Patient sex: M
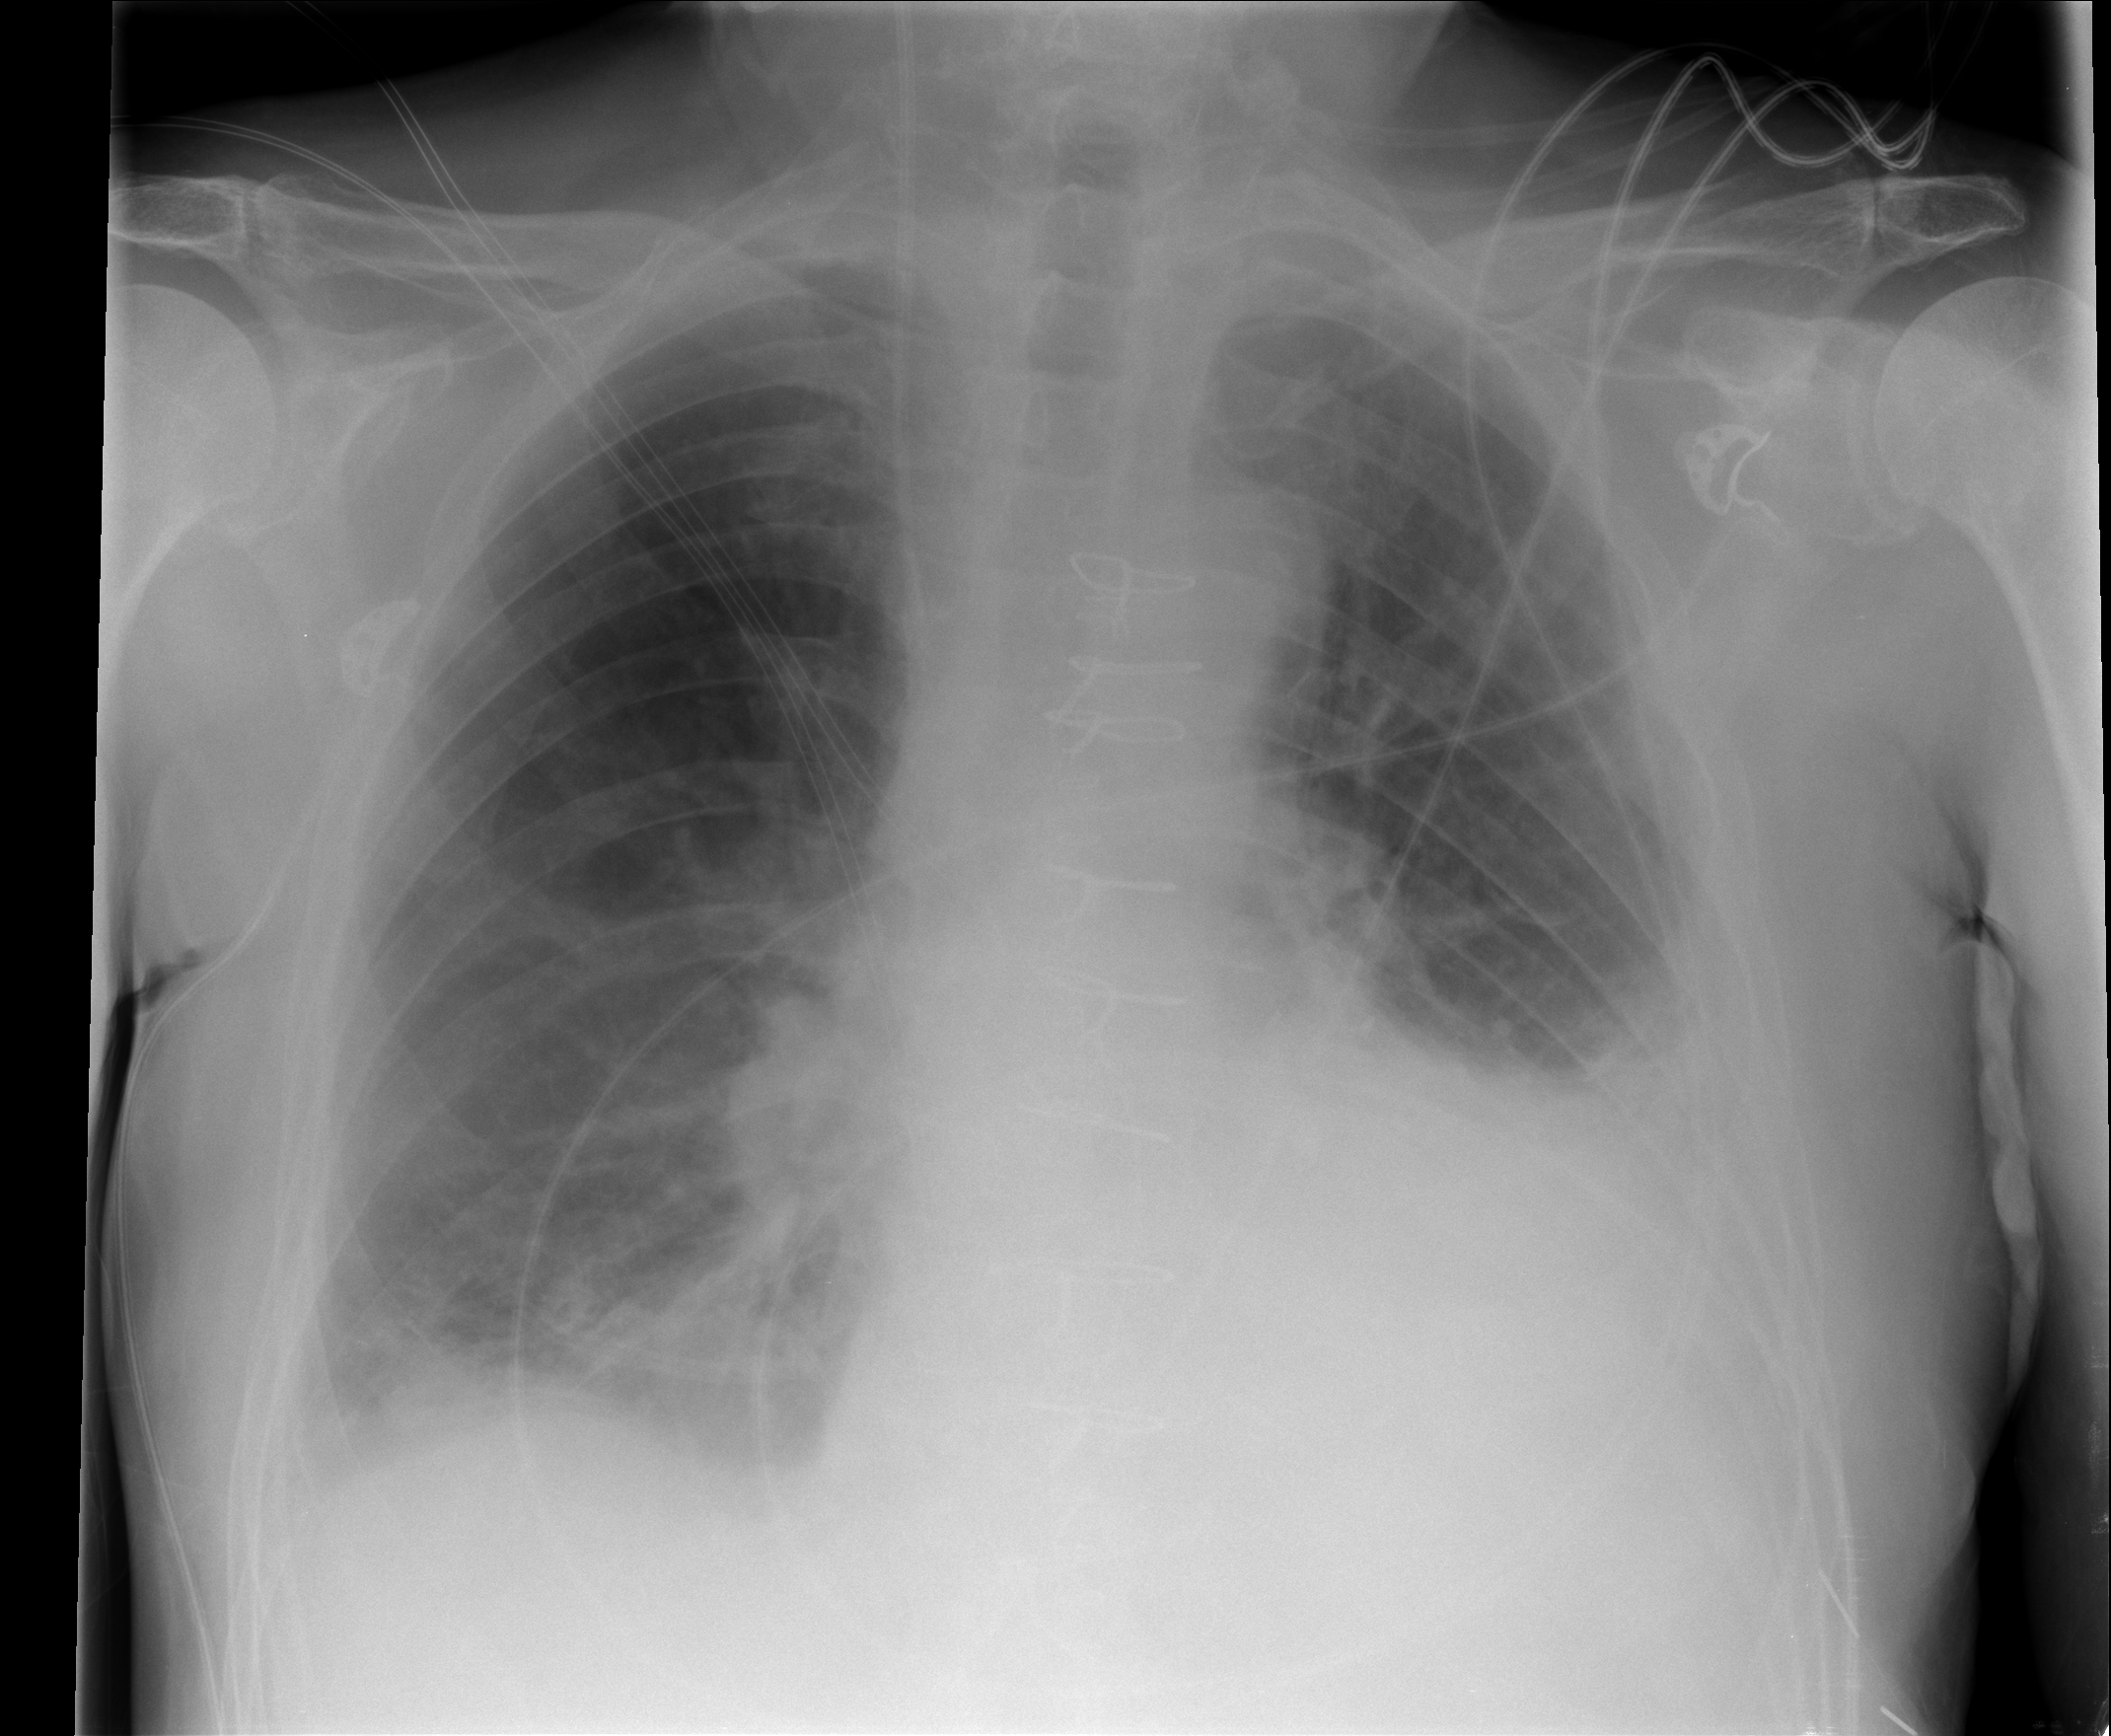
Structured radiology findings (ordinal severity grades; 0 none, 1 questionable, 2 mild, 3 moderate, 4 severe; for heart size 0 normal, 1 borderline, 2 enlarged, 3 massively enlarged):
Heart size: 1
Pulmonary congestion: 2
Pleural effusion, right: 2
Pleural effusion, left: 3
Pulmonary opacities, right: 0
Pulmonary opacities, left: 0
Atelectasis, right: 2
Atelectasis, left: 2